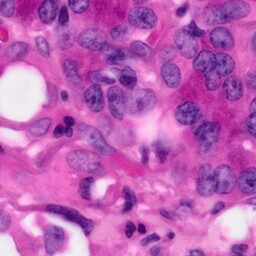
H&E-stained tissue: Pancreatic